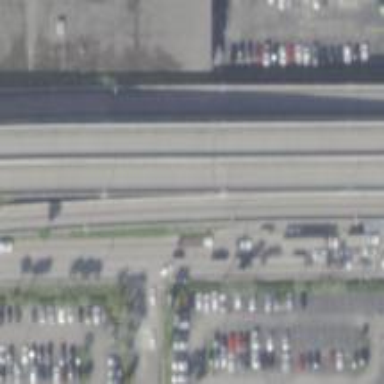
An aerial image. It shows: Secondary expressway passing over viaduct bridge.